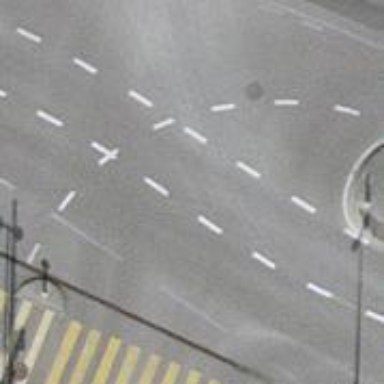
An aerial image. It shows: Road with traffic signals.